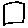
Label: square